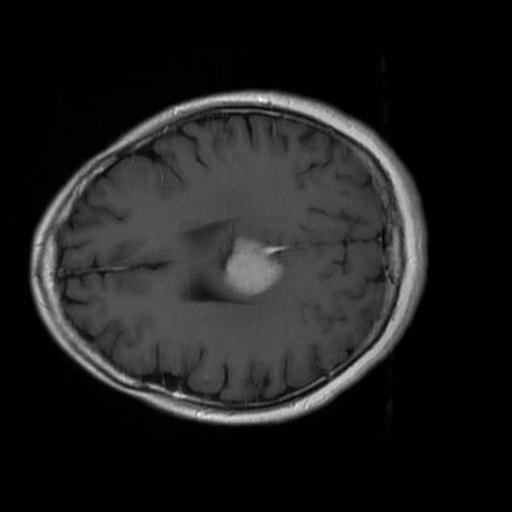
Label: brain_menin